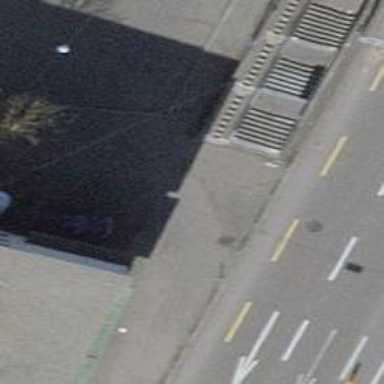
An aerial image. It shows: Concrete steps with ramp available for accessibility.